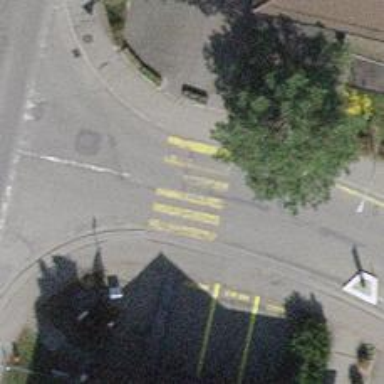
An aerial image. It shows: Marked crossing on the road.